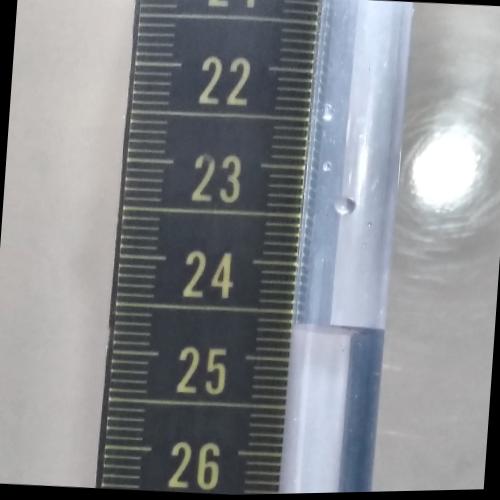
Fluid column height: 24.6 cm